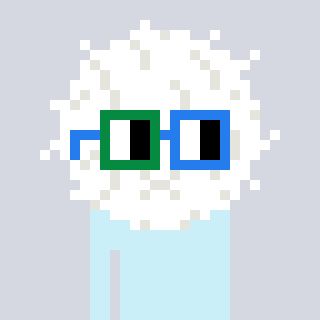
a pixel art character with square green and blue glasses, a cottonball-shaped head and a cold-colored body on a cool background